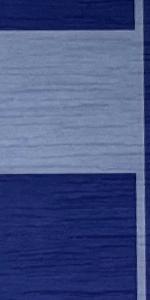
Label: Empty